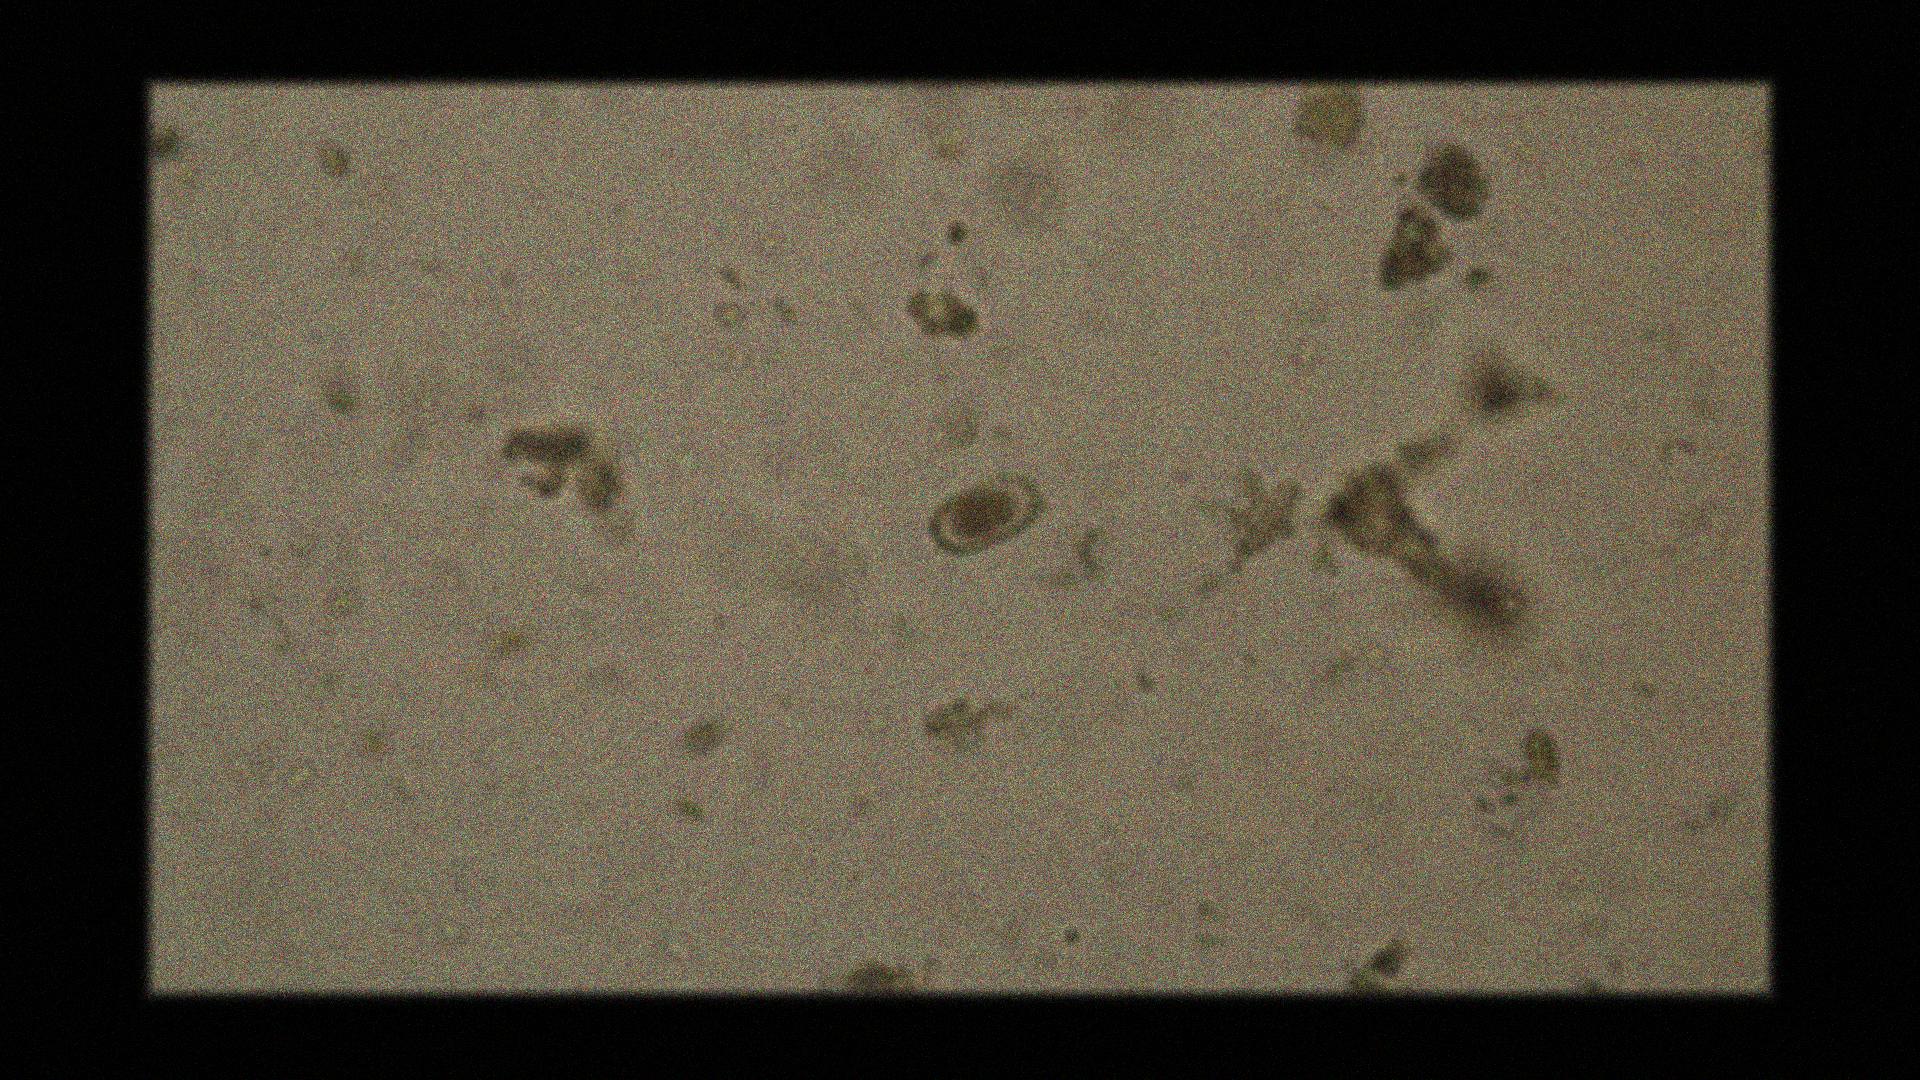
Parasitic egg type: Capillaria philippinensis